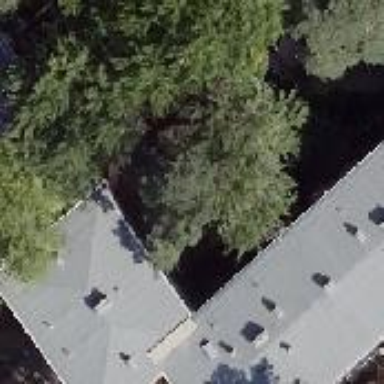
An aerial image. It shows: Apartment building with flat roof.